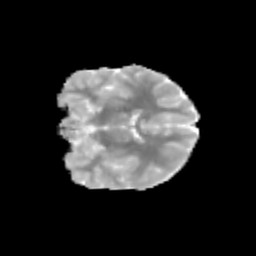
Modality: MD
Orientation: coronal
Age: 11
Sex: female
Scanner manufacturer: siemens
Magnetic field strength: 3 T
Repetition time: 3.8 s
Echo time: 0.07 s